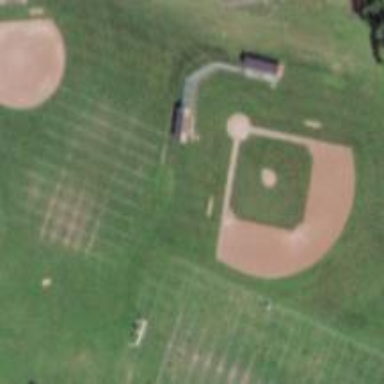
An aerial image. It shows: Baseball pitch for leisure and sports activities.